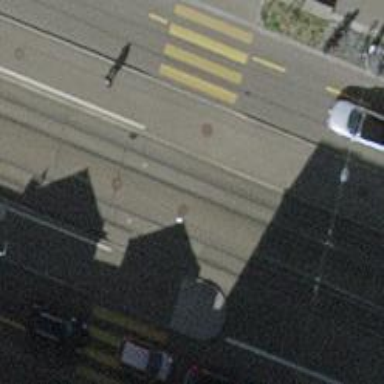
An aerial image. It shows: Tram crossing on the railway.